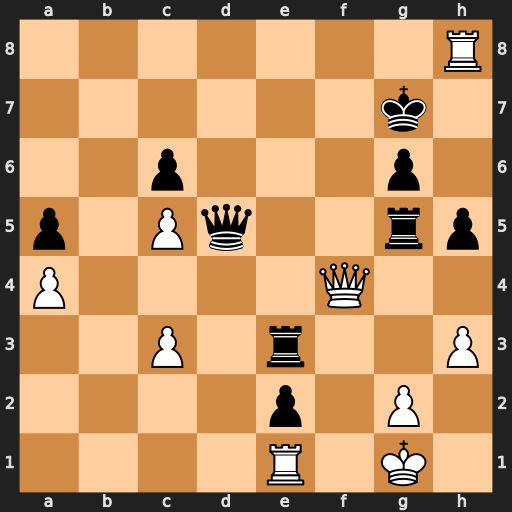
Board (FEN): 7R/6k1/2p3p1/p1Pq2rp/P4Q2/2P1r2P/4p1P1/4R1K1
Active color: w
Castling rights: -
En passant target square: -
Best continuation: Qf8#